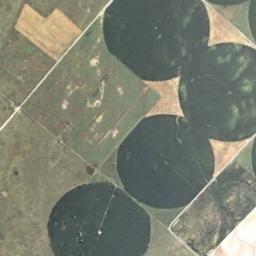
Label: circular_farmland